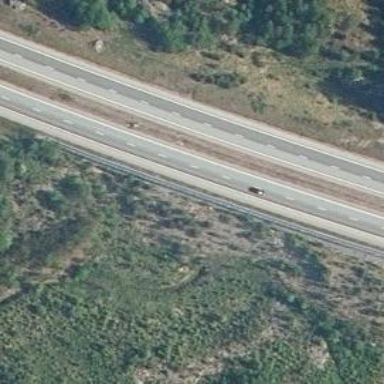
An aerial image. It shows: Asphalt motorway.